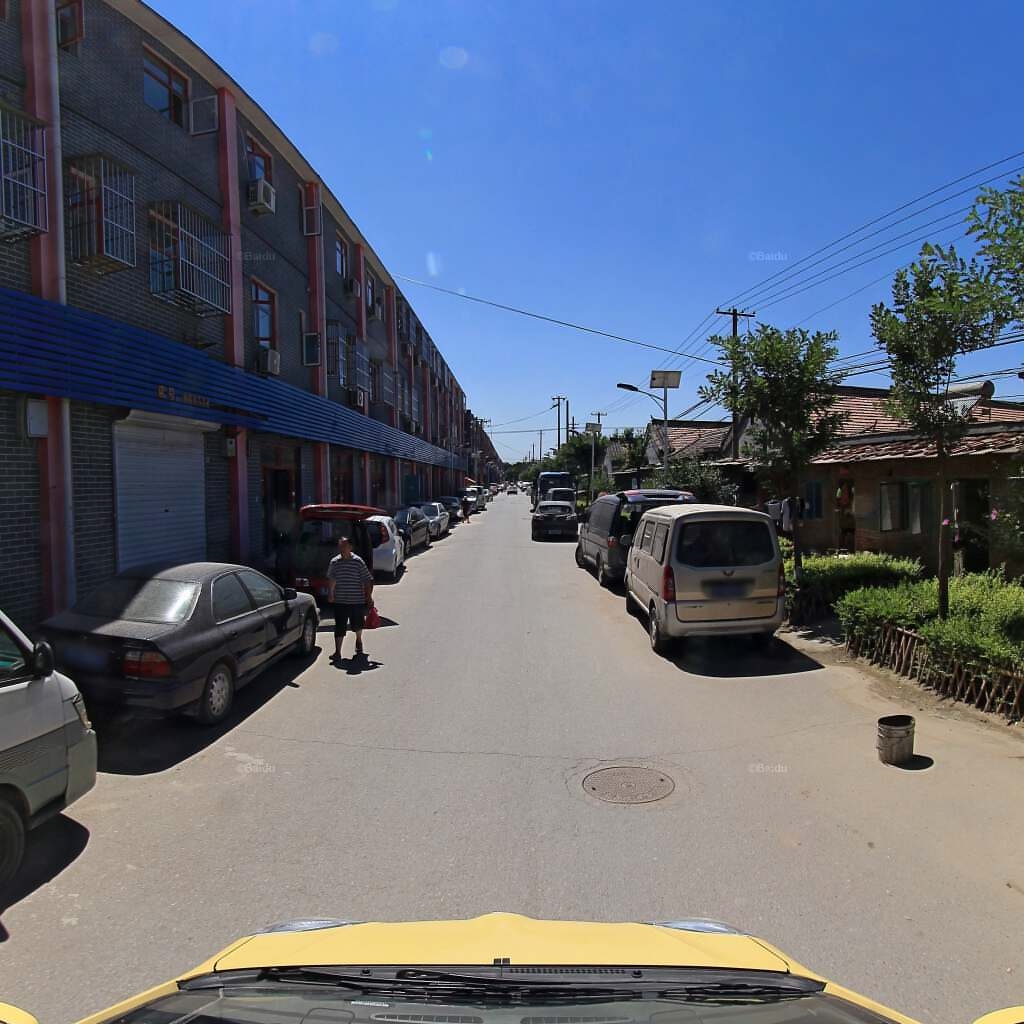
Region: Chaoyang
Road damage annotations: transverse crack, manhole cover